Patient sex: F
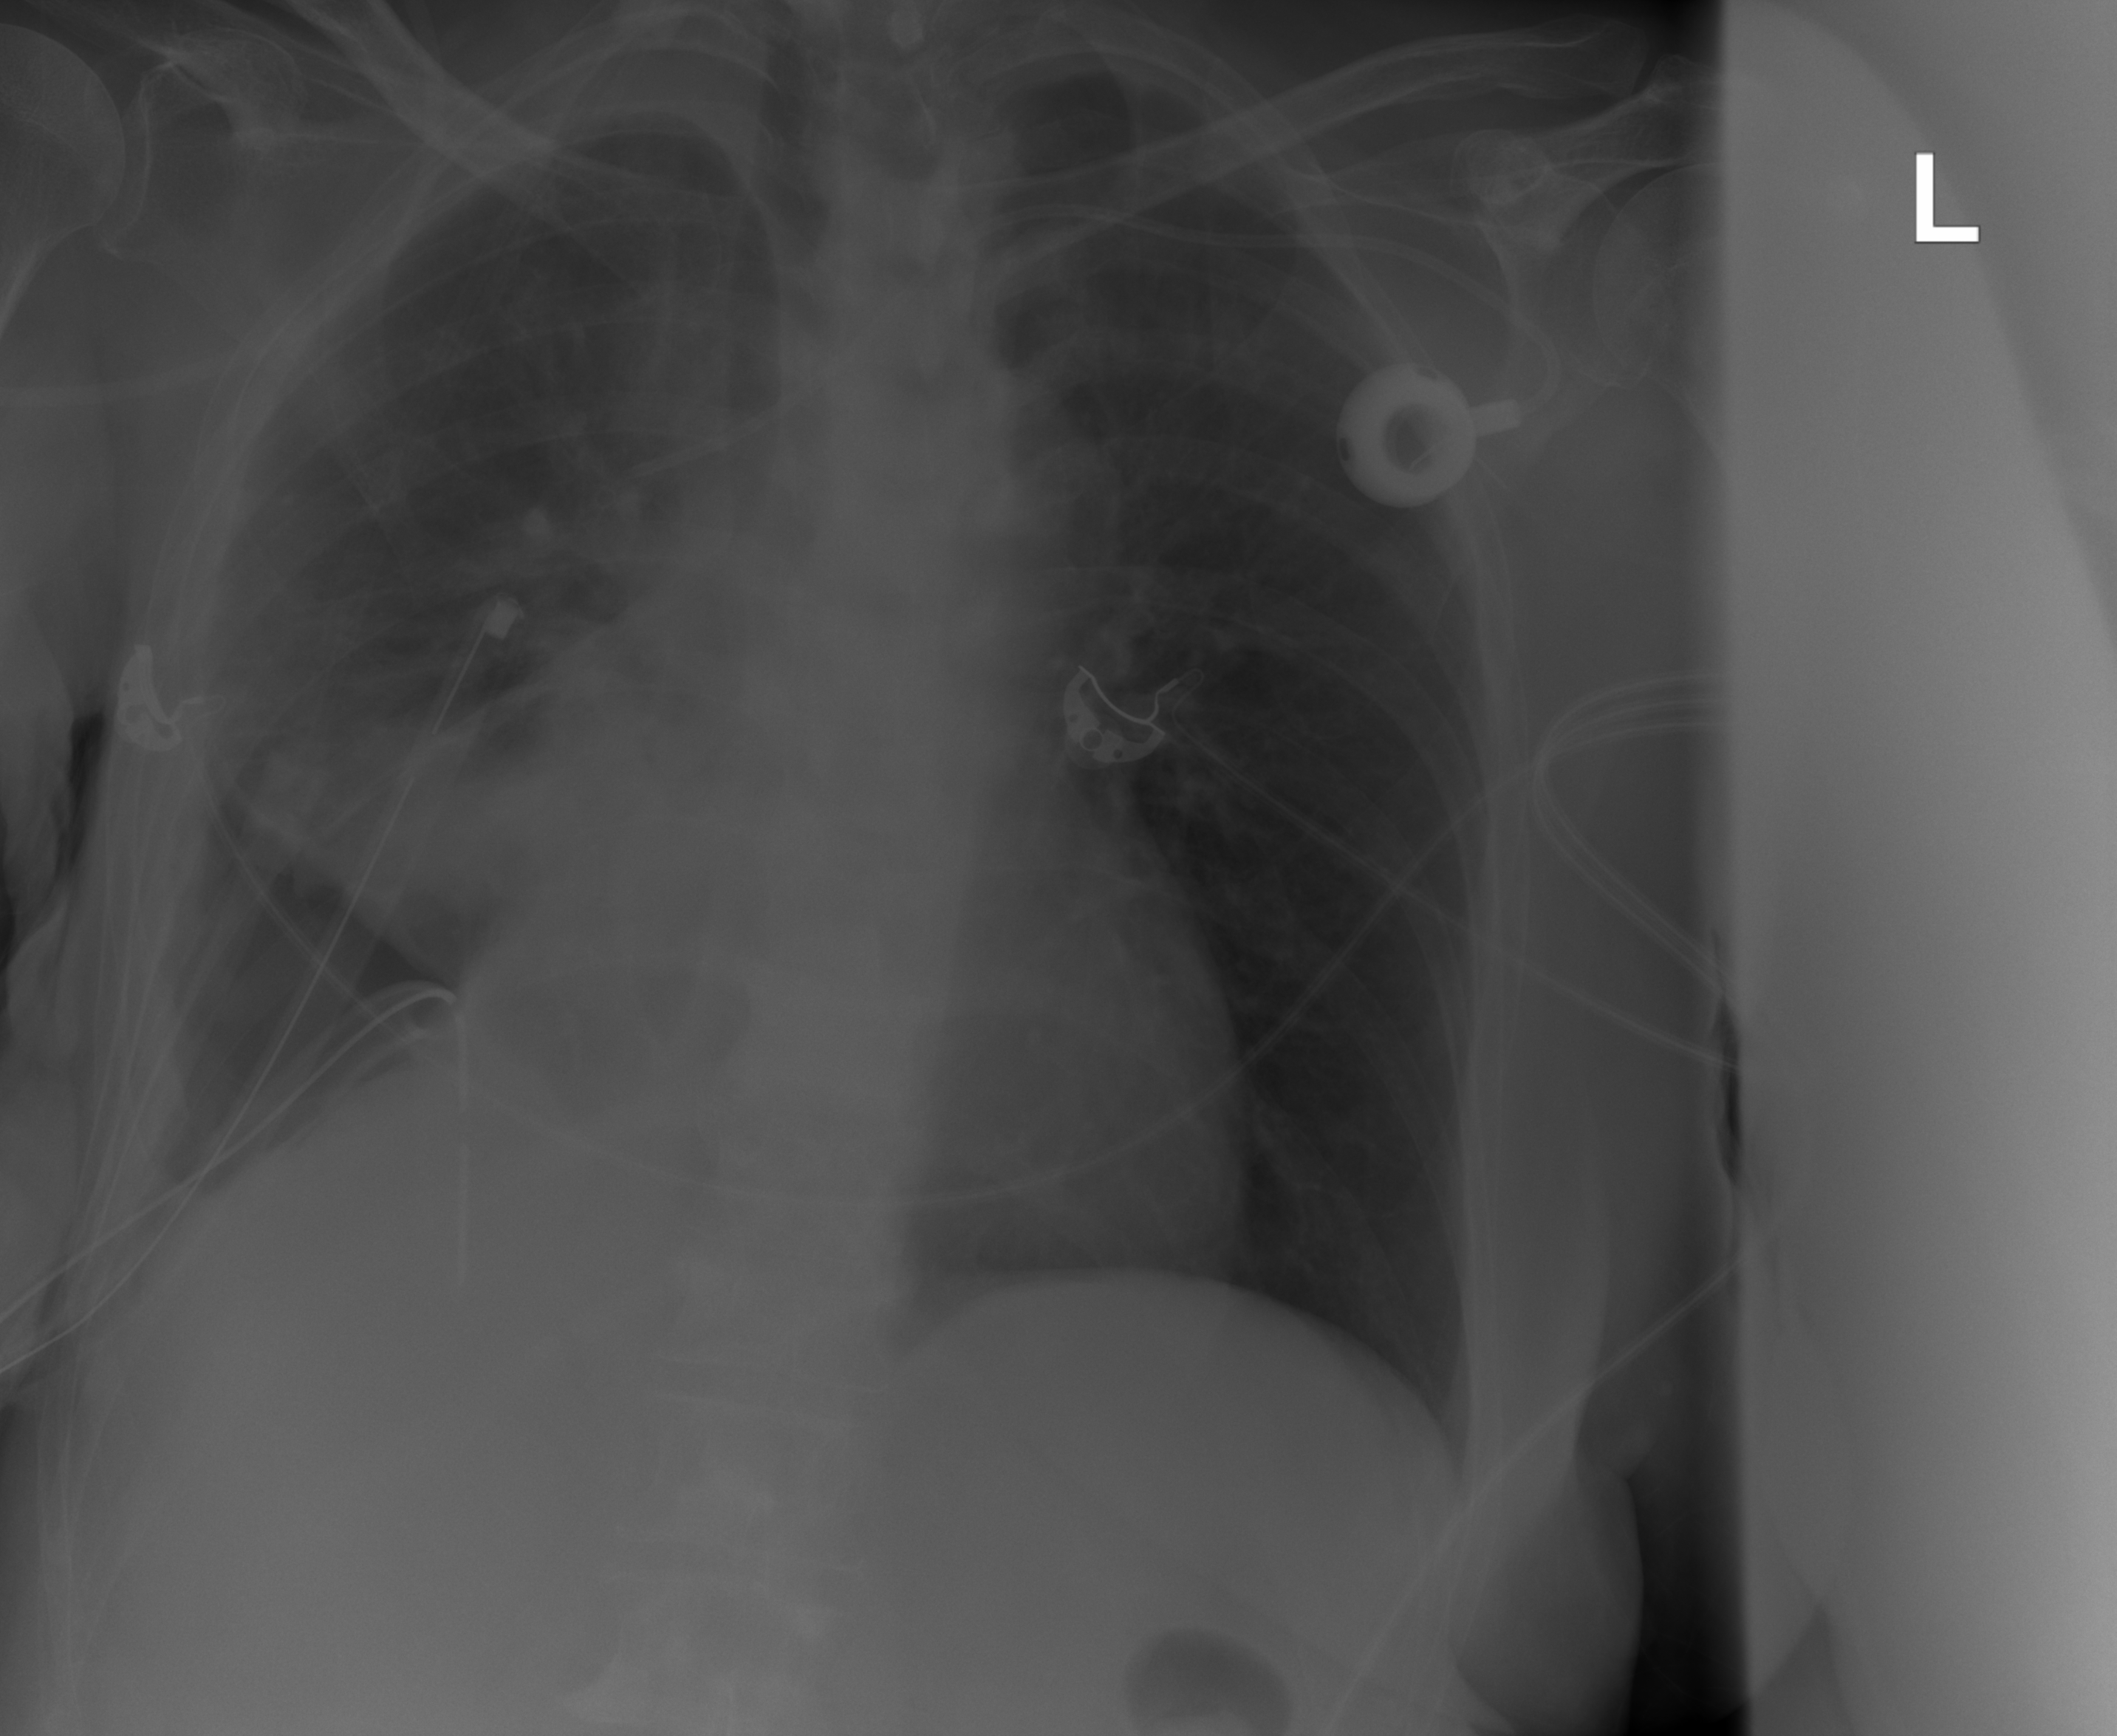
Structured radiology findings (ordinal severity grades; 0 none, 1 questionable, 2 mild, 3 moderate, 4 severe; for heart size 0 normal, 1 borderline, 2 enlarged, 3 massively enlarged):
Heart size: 0
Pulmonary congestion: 0
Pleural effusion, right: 2
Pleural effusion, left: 0
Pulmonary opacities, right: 0
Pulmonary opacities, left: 0
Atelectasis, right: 2
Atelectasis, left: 0